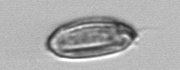
Label: Katodinium_or_Torodinium